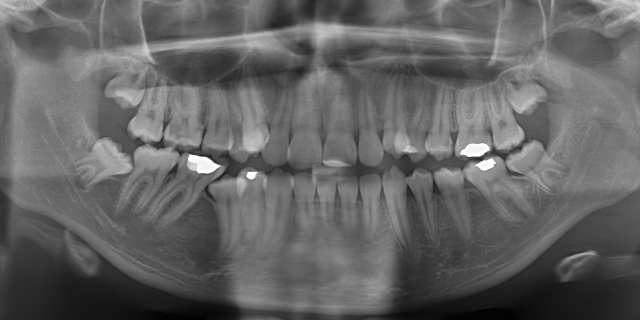
adult